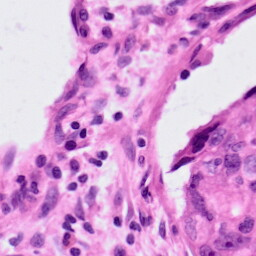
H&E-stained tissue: Lung